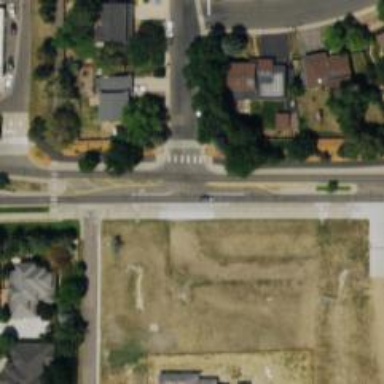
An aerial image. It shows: Secondary road with asphalt surface and separate sidewalk.